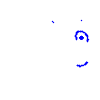
Particle: kaon